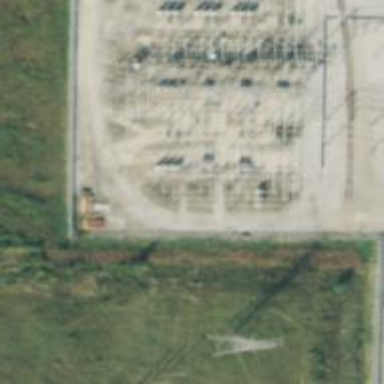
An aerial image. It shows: Switch used for power control.